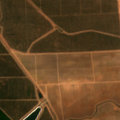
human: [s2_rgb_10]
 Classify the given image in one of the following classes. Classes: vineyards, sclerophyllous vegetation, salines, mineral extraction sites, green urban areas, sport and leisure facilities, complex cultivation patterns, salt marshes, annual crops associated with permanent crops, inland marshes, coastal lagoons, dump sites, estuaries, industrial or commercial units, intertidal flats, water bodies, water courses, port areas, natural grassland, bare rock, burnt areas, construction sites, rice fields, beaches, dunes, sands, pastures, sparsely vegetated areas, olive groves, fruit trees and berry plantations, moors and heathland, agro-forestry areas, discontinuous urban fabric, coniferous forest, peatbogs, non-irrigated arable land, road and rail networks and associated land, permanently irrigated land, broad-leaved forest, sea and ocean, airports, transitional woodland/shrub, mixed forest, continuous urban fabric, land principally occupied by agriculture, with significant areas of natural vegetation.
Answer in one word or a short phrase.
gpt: non-irrigated arable land, rice fields, olive groves